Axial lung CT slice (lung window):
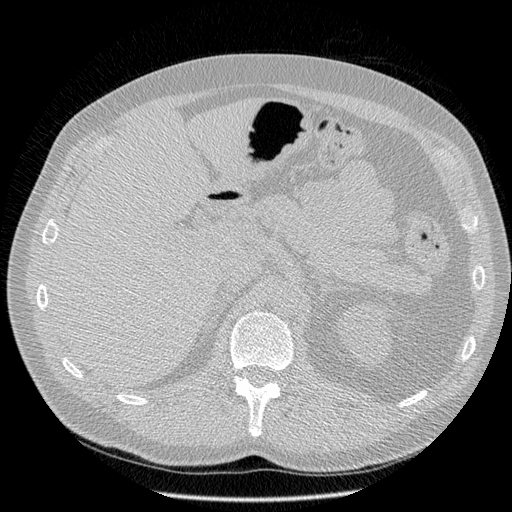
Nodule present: no